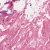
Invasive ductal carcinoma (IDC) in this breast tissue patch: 0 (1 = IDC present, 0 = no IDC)